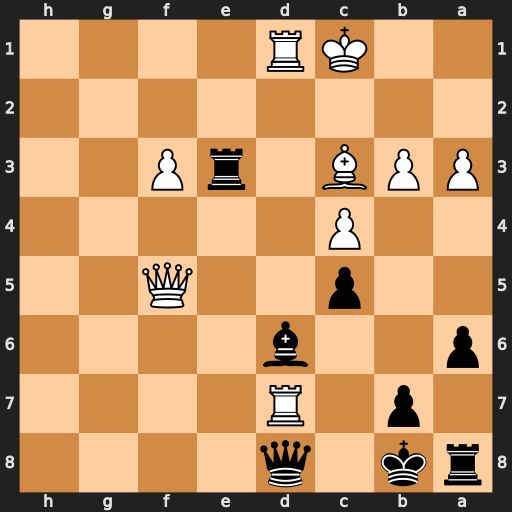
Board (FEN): rk1q4/1p1R4/p2b4/2p2Q2/2P5/PPB1rP2/8/2KR4
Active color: b
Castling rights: -
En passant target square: -
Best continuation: Rxc3+ Kb2 Qh8 Qh7 Qxh7 Rxh7 Be5